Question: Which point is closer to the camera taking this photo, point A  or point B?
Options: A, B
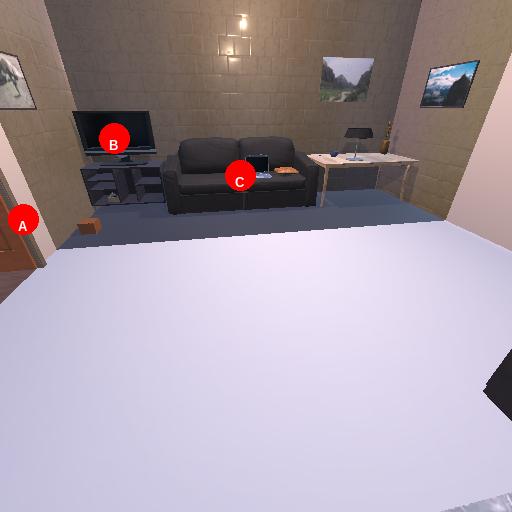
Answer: A